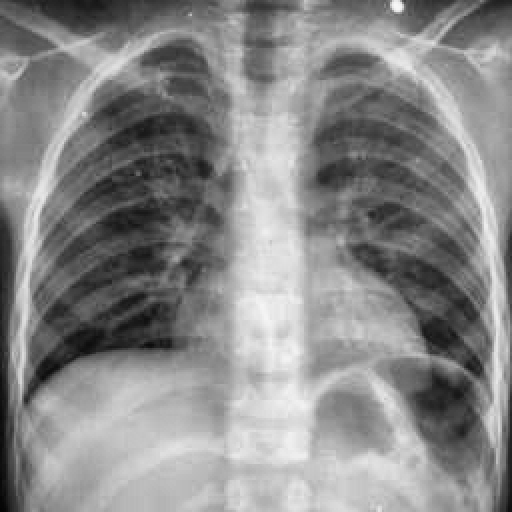
Finding: TUBERCULOSIS